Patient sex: F
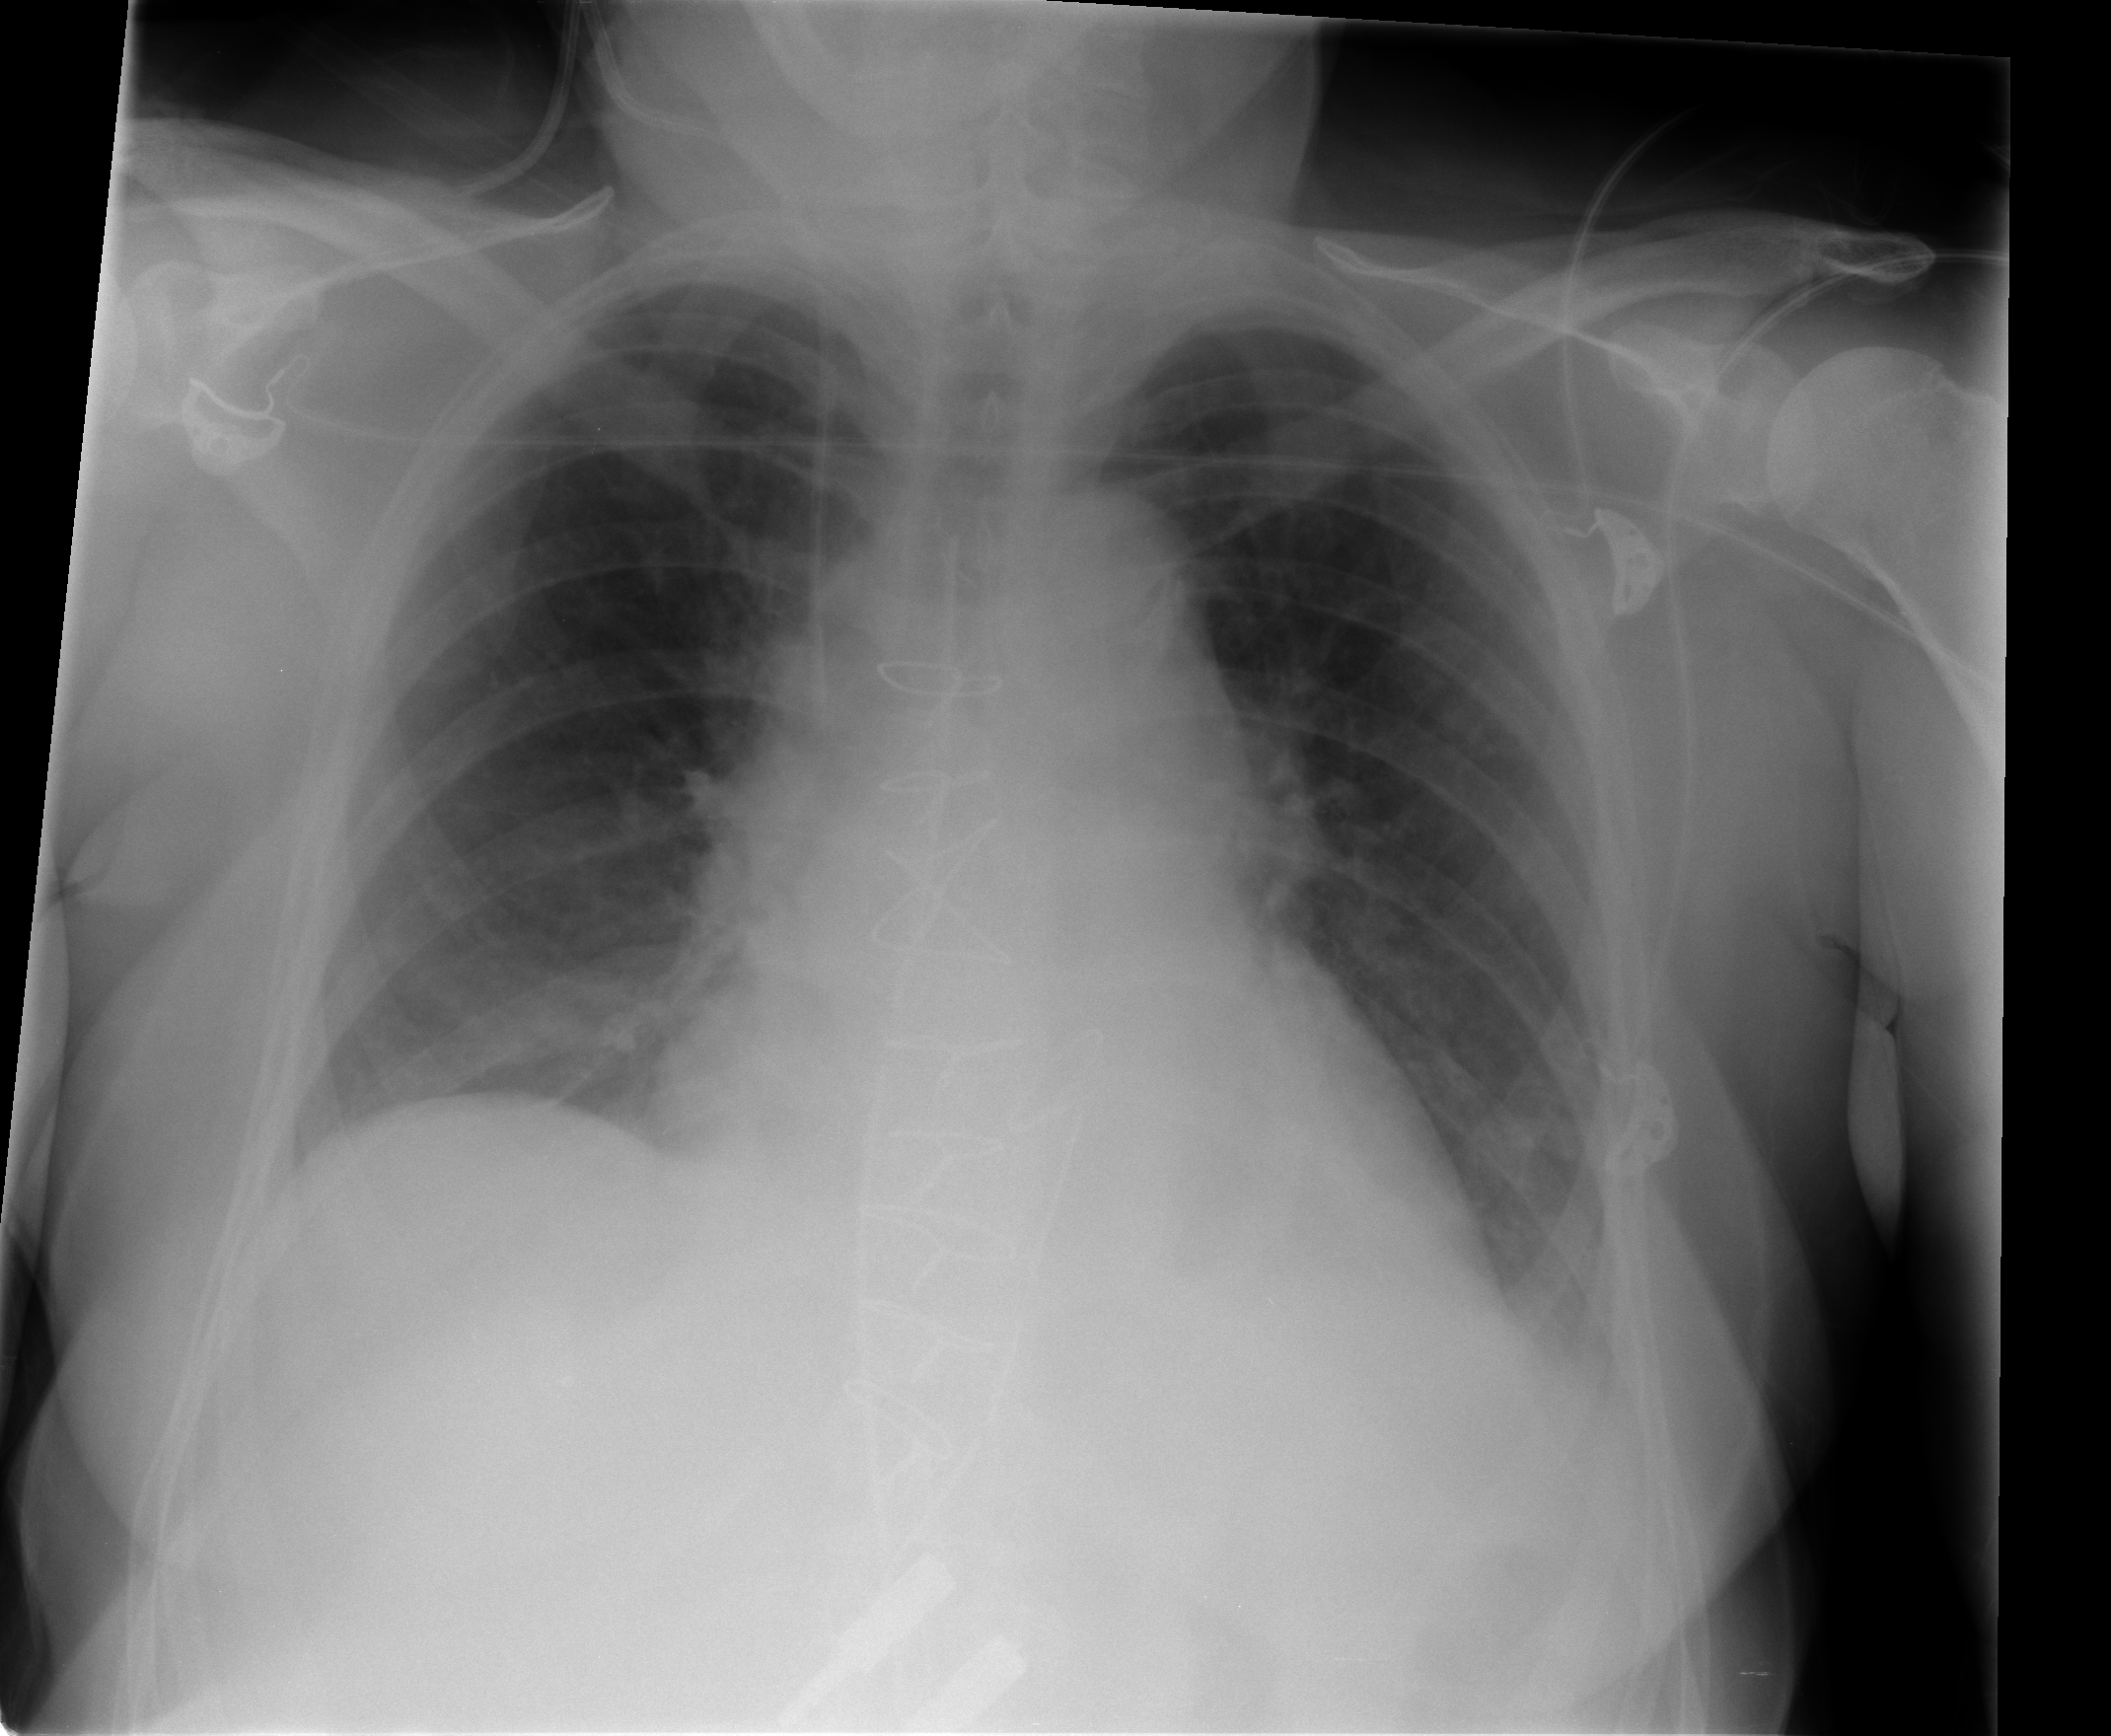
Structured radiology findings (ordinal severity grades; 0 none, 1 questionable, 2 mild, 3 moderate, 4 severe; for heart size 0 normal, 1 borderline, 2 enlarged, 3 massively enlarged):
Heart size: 0
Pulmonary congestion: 0
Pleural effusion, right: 0
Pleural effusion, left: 2
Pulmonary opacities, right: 0
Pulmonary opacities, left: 0
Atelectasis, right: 0
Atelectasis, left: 0